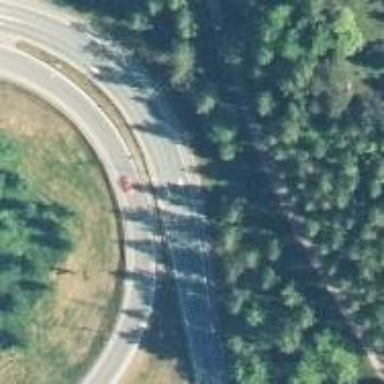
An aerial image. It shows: Asphalt motorway link.